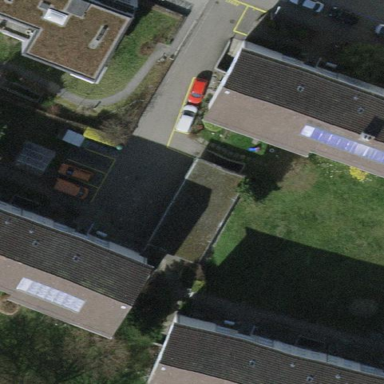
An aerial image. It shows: Group of garages.